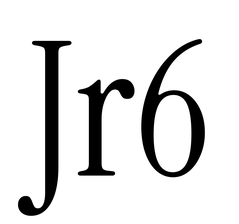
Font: InstrumentSerif-Regular